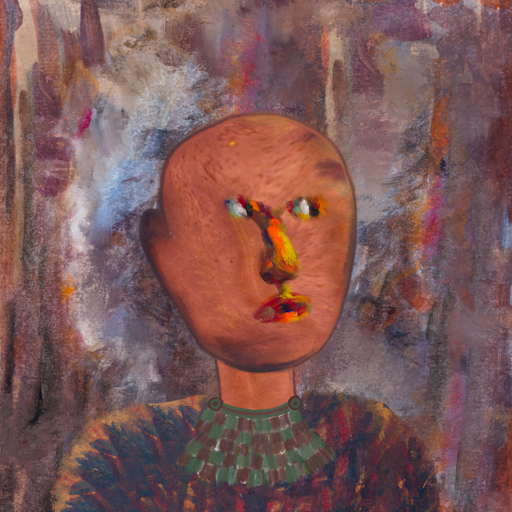
Background: Hypocrite, Head And Neck Side: Mother_And_Son_Mother, Face Side: An_Impression, Bust: In_The_Sun, Hair Side: Blank, Head Accessory: Blank, Second Necklace: After_Raid, Necklace: Blank, Baby: Blank